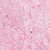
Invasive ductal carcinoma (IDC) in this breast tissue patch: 0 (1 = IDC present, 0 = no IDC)